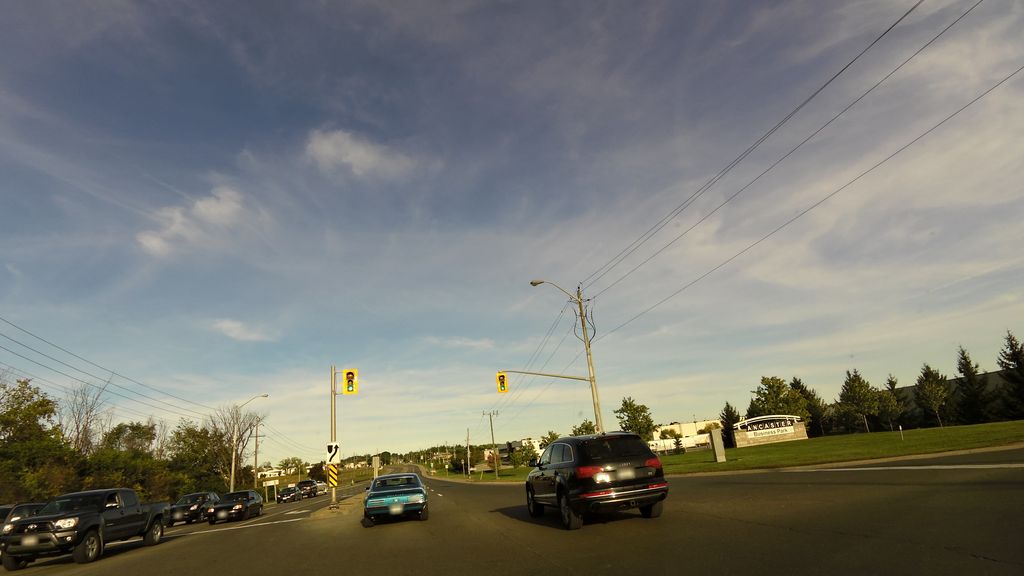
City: hamilton